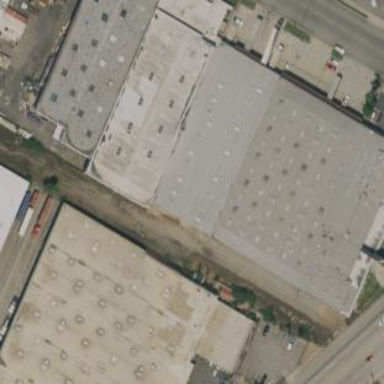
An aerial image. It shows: Warehouse building.